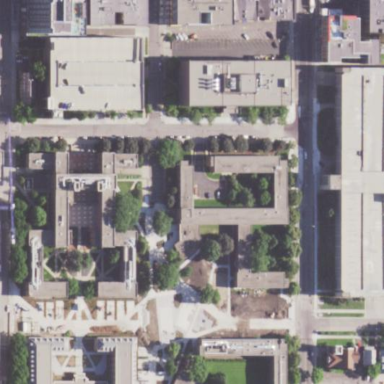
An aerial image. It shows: Dormitory building.